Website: ulta-beauty
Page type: account-selection
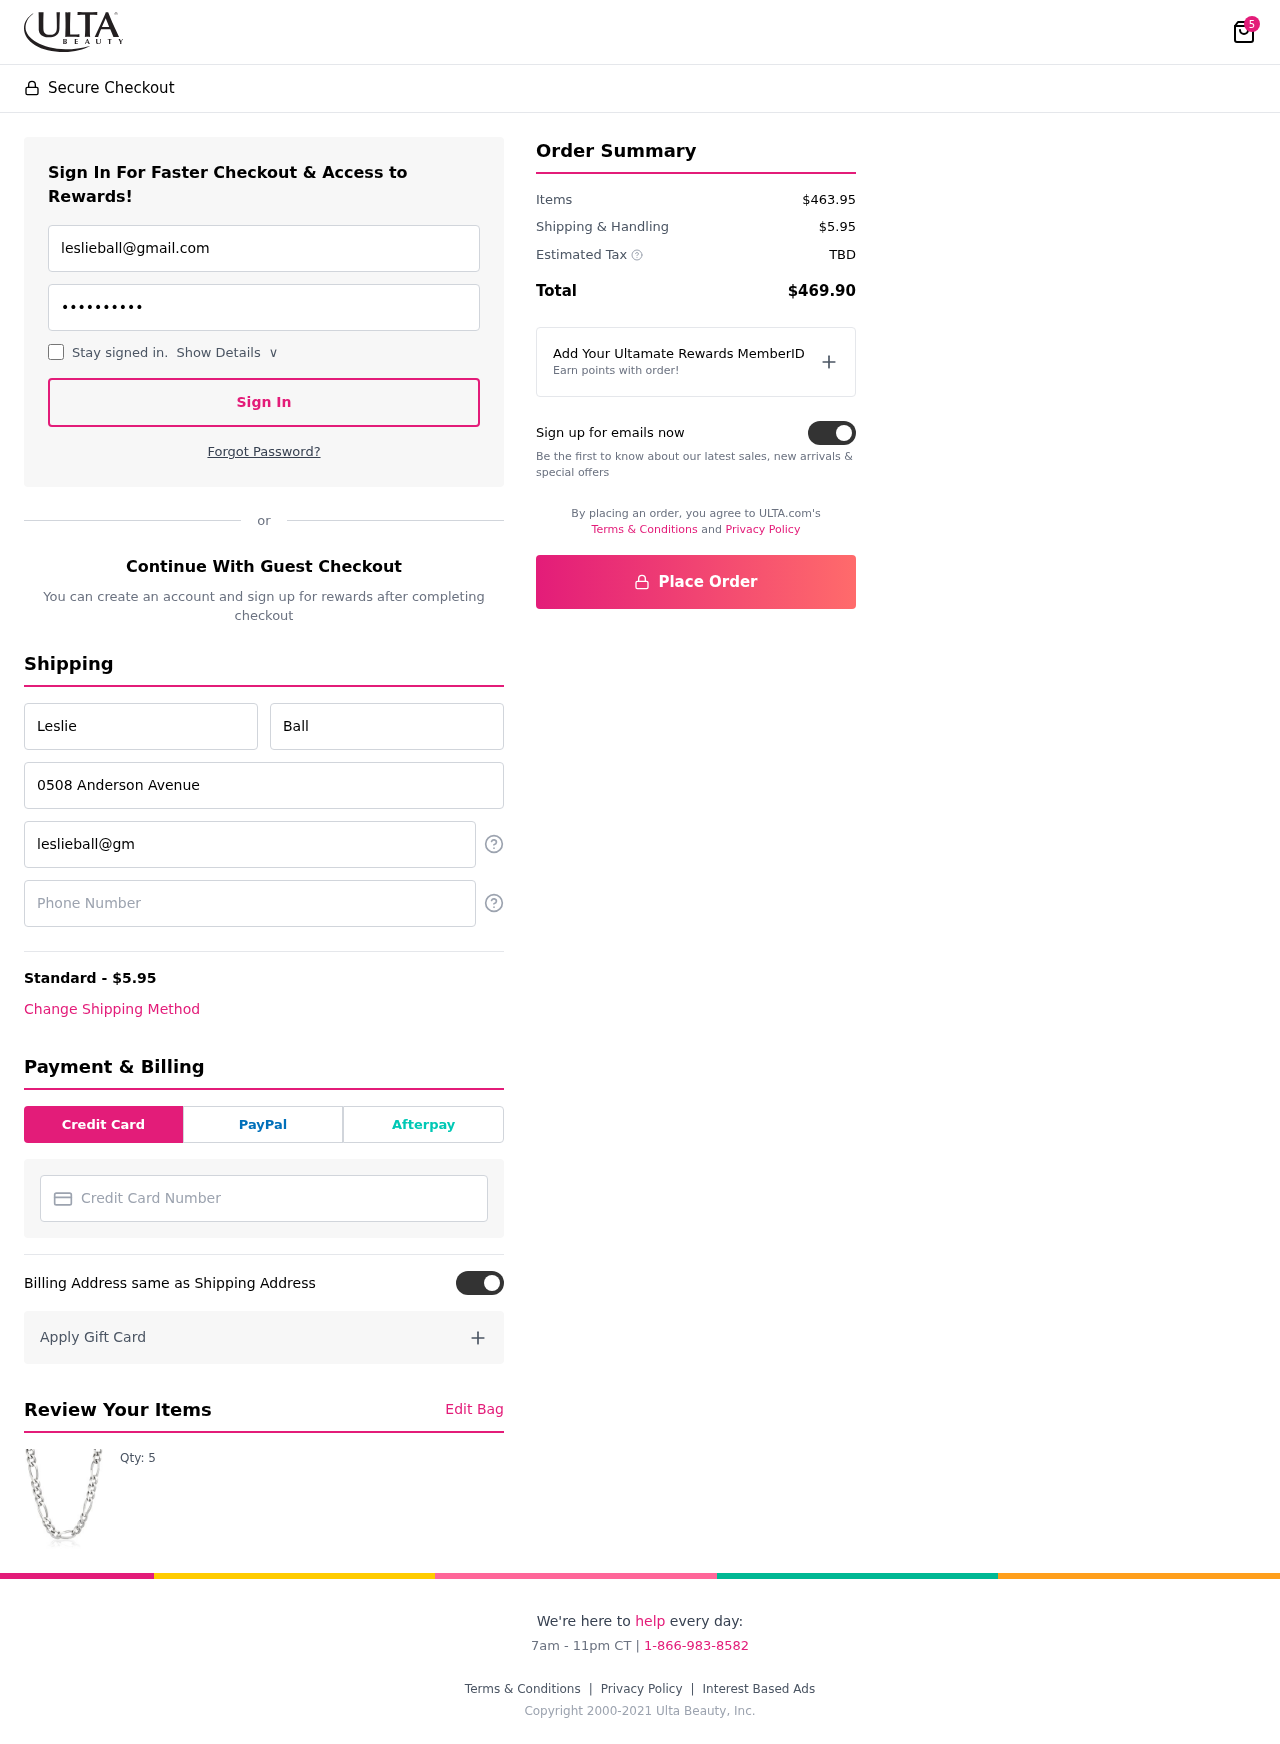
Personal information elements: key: PII_CARD_NUMBER
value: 4493 2755 9197 8048
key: PII_EMAIL
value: leslieball@gmail.com
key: PII_EMAIL2
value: leslieball@gmail.com
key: PII_FIRSTNAME
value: Leslie
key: PII_LASTNAME
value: Ball
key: PII_PHONE
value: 4538664418
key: PII_STREET
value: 0508 Anderson Avenue
Product elements: key: PRODUCT1_QUANTITY
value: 5
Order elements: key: ORDER_NUM_ITEMS
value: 5
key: ORDER_SHIPPING_COST
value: $5.95
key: ORDER_SUBTOTAL
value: $463.95
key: ORDER_TAX
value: TBD
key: ORDER_TOTAL
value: $469.90